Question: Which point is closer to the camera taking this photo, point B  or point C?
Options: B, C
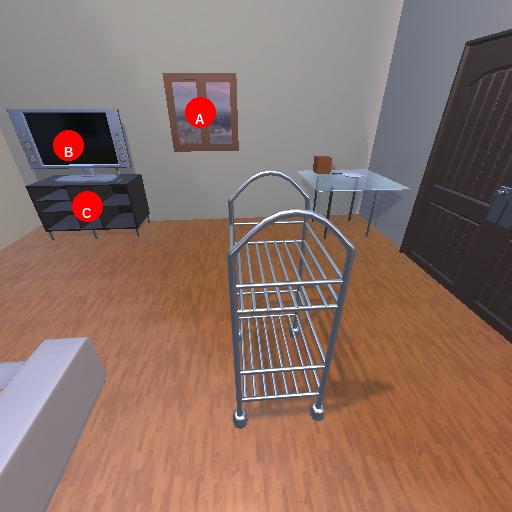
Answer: B